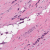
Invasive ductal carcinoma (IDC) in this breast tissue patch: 1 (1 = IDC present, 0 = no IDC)